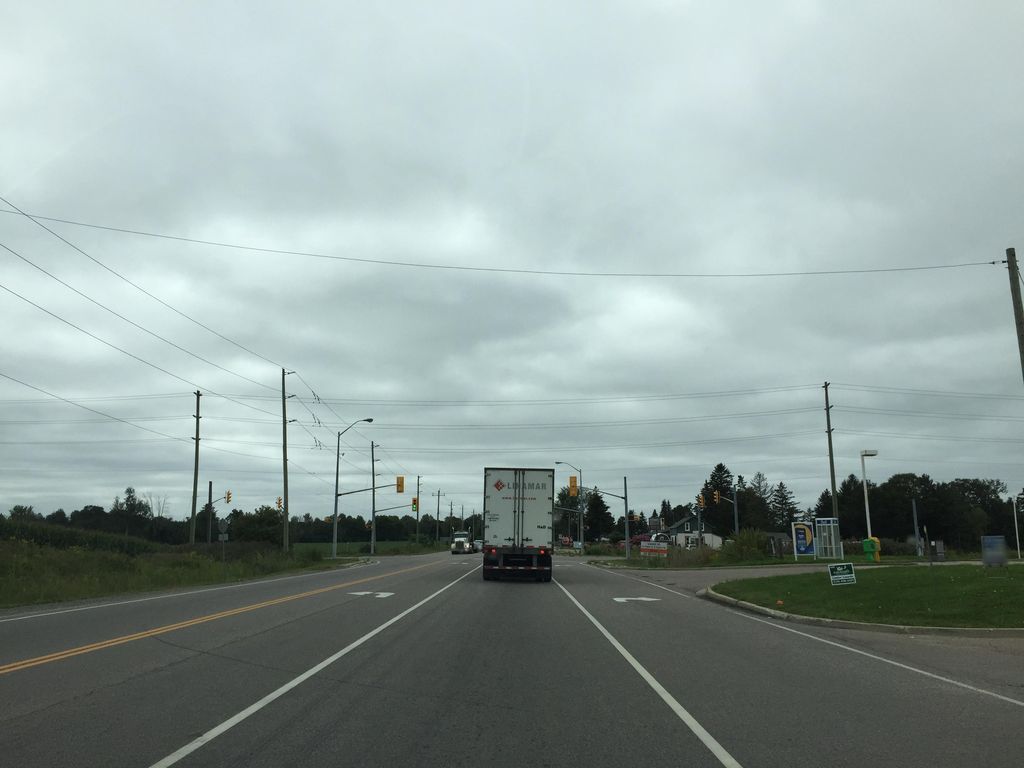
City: kitchener-waterloo